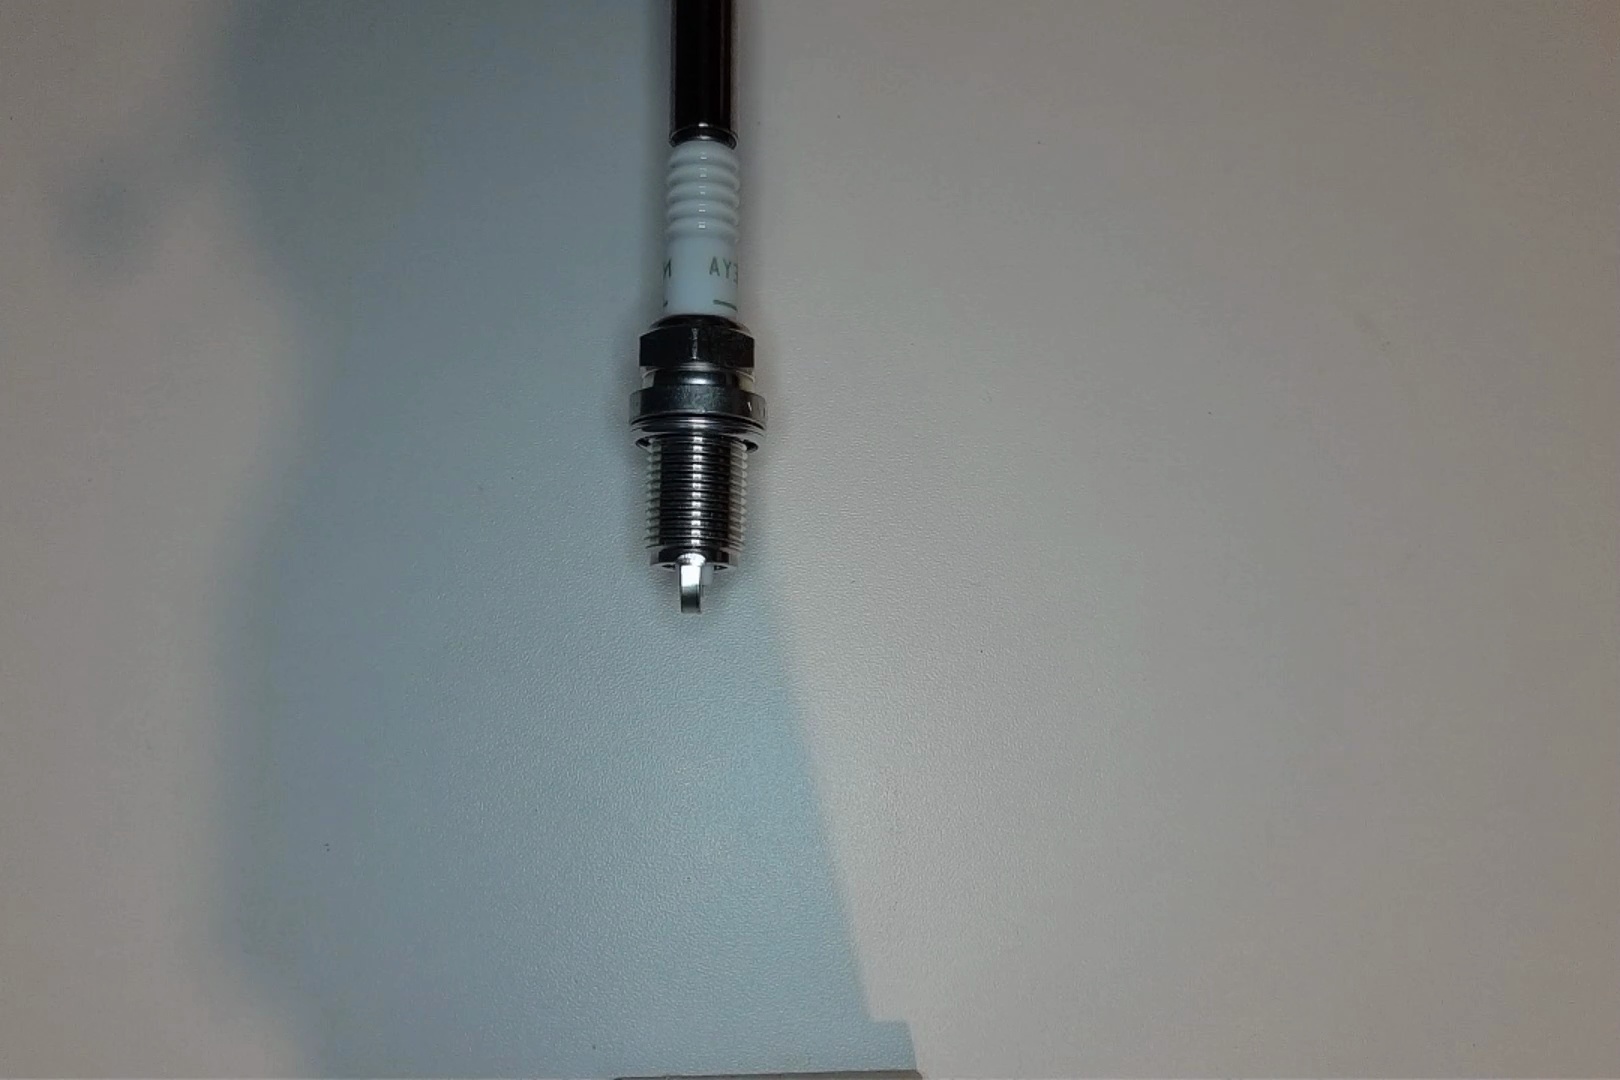
Label: normal